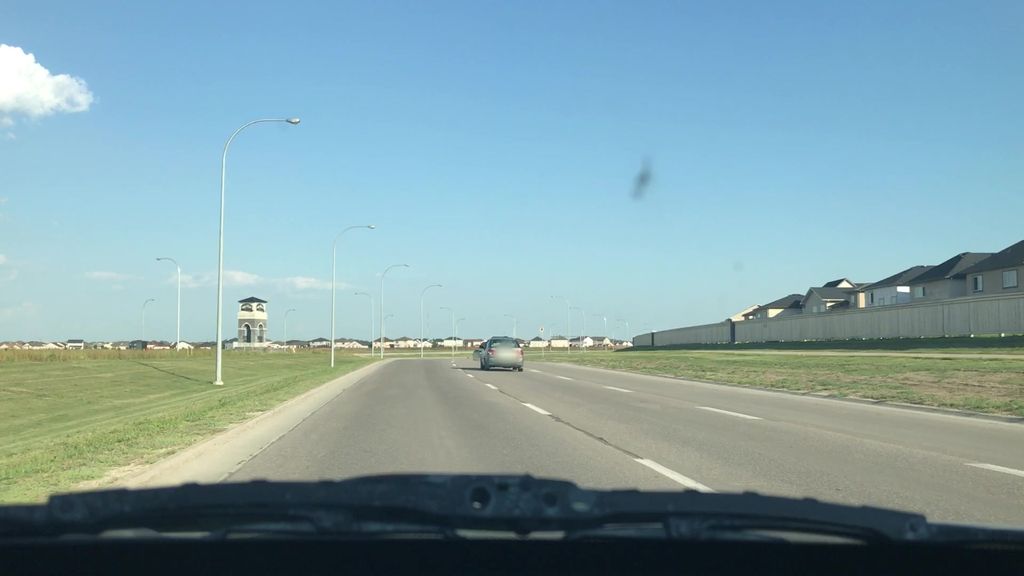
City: winnipeg